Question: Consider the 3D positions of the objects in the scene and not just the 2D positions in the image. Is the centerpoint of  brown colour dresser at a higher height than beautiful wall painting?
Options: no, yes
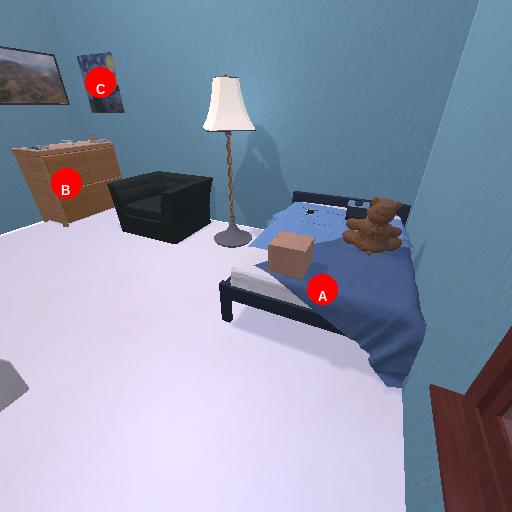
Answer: no